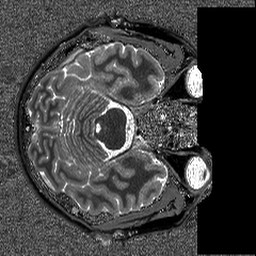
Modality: T1map
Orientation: axial
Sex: male